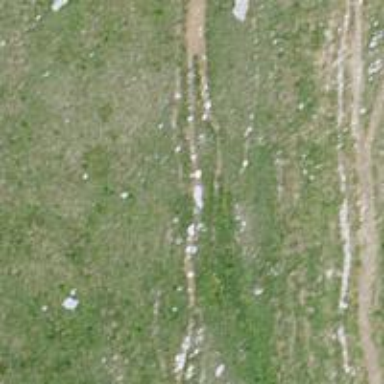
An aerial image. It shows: Path.